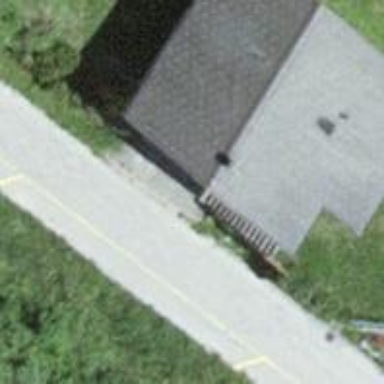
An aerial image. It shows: Simple house.